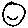
Label: smiley face